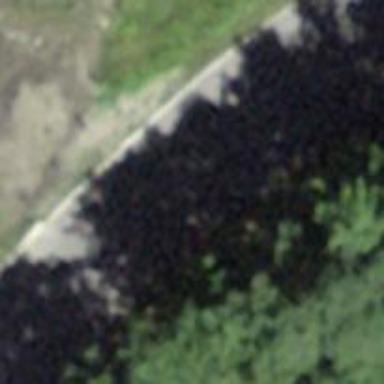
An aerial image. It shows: Tertiary road.